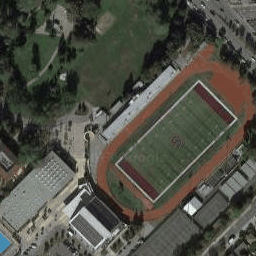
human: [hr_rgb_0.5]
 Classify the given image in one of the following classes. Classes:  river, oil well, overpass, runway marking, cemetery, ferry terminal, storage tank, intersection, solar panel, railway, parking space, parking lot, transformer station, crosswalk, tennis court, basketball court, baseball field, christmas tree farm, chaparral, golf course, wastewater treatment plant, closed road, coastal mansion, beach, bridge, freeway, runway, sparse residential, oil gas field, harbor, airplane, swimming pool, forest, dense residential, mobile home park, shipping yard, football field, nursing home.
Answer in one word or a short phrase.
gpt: football field